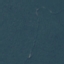
Land use / land cover class: Forest